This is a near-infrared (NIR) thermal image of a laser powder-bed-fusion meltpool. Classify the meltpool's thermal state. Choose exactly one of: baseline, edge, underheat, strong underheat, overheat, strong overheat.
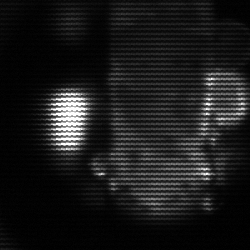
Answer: strong underheat